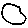
Label: circle